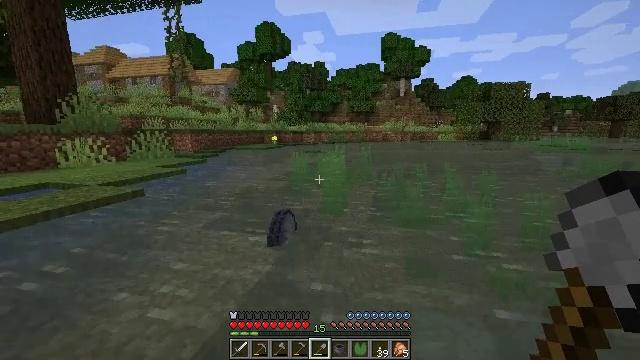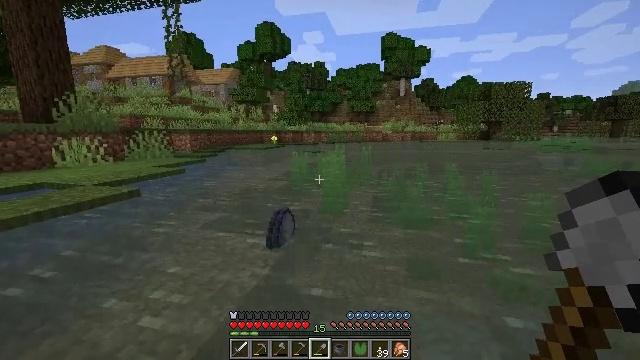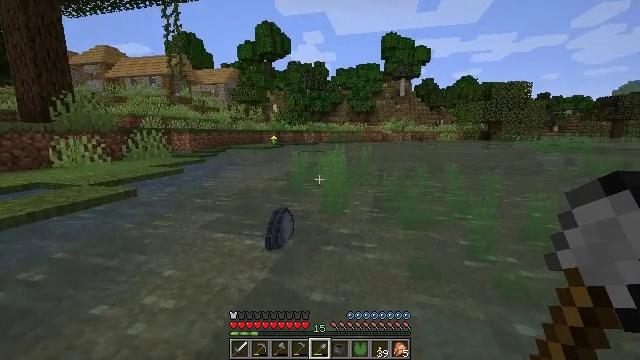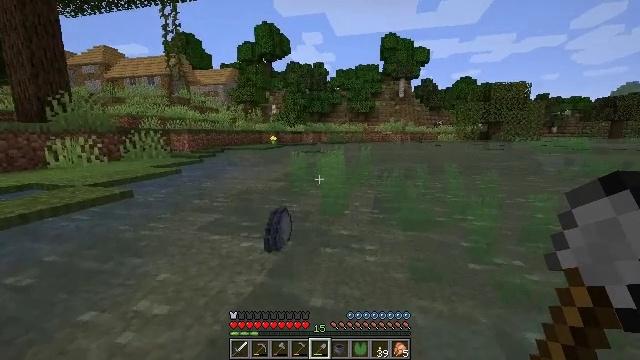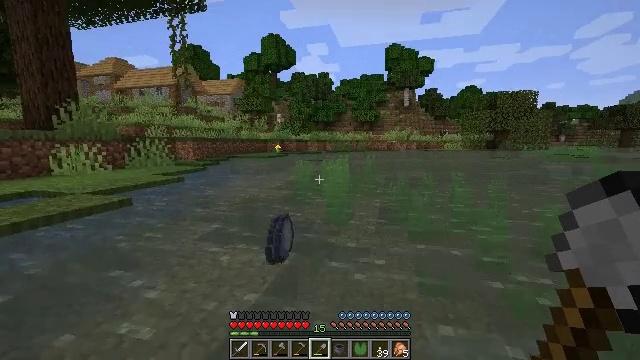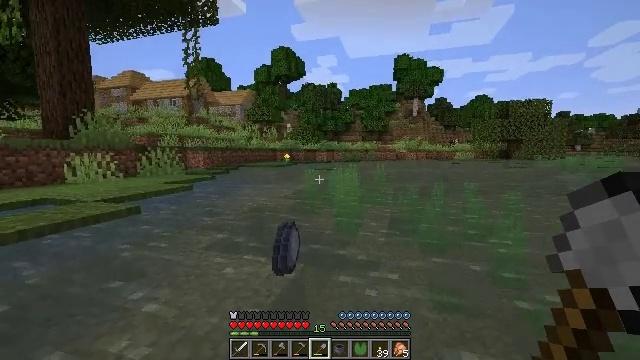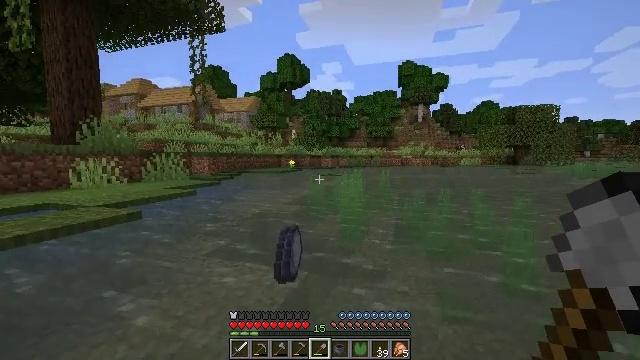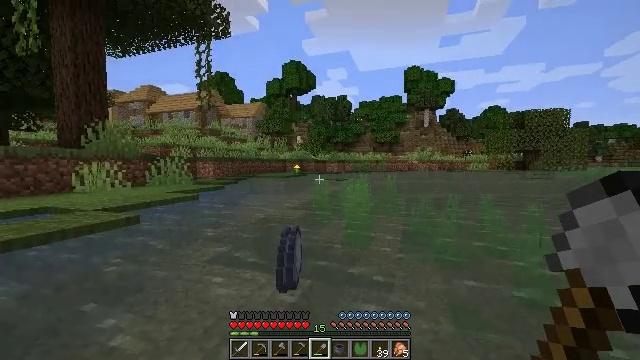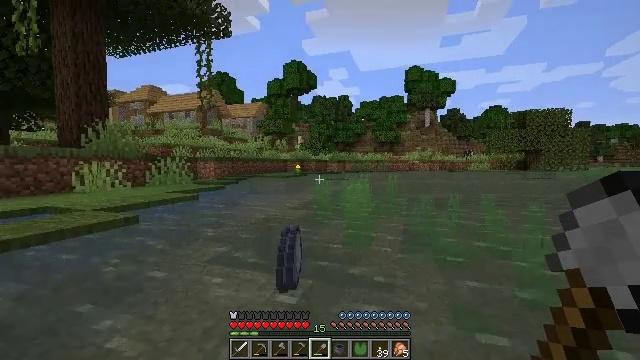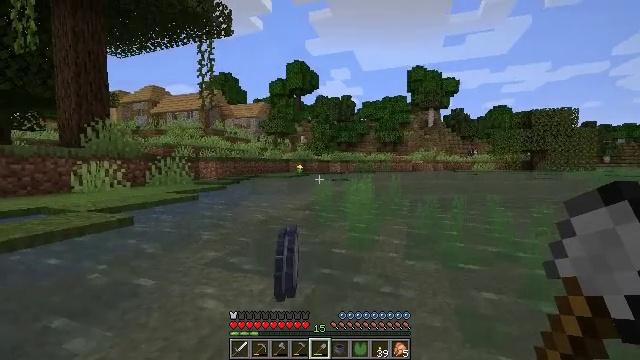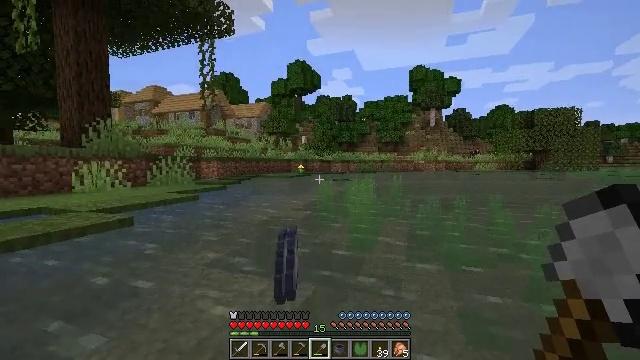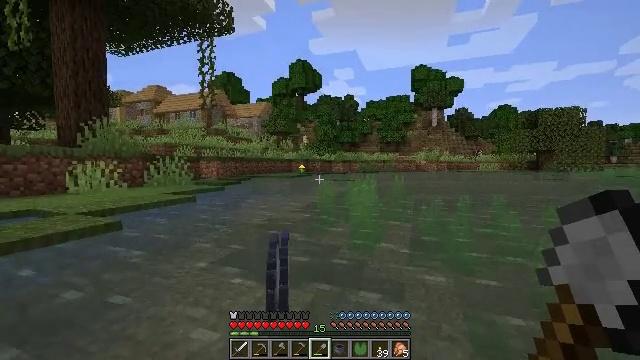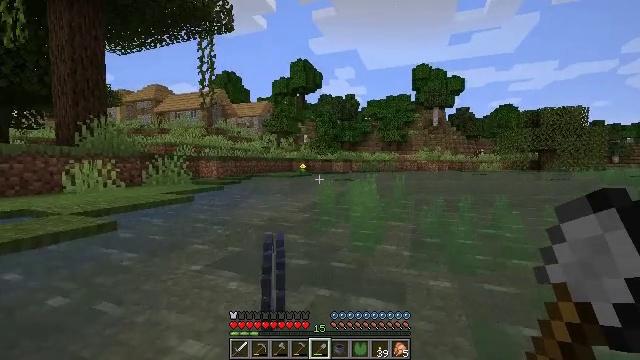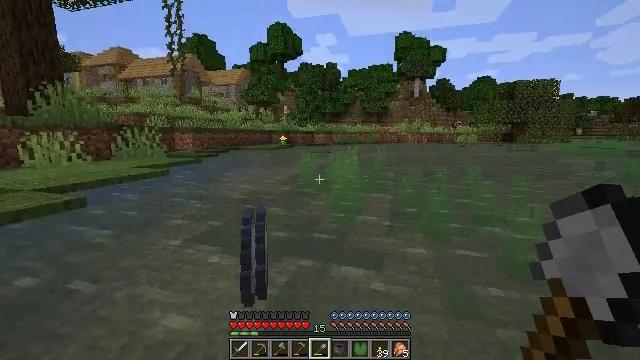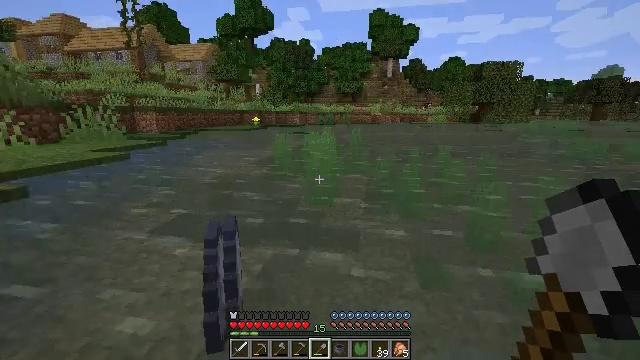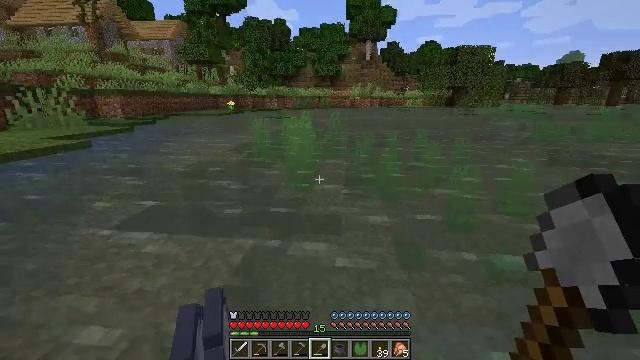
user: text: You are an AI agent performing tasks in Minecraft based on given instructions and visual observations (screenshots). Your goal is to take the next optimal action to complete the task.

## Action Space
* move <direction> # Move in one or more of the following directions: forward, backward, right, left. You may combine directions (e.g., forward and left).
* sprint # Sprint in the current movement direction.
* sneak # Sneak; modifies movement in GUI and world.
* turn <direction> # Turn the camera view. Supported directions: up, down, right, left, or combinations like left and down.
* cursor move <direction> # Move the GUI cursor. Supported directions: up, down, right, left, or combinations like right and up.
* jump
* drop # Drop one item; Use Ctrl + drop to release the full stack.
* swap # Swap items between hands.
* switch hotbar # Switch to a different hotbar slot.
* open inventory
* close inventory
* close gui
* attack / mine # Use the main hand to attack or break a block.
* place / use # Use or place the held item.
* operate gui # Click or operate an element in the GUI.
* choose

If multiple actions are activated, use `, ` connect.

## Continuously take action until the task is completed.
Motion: motion action
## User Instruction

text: Gather clay blocks.
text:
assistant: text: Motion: move forward, sprint
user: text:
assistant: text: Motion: move forward, sprint
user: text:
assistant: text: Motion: move forward, sprint
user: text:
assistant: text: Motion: move forward, turn left and up
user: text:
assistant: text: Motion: move forward, turn left and up
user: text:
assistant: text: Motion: move forward, turn left and up
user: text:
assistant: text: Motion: move forward, turn left and up
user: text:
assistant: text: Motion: move forward
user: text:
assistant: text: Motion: move forward
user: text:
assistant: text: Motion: move forward
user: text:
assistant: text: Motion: move forward
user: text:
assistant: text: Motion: move forward
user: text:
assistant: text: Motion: move forward, turn right and down
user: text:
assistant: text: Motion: move forward, turn right and down
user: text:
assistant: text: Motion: move forward, turn right and down
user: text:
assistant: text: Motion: move forward, turn right and down
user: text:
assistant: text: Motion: move forward, turn right and down
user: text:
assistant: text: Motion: move forward, turn right and down
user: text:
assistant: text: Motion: move forward, turn right and down
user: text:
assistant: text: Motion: move forward, turn right and down
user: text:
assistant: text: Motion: move forward, turn right
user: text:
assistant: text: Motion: move forward, turn right
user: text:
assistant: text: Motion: move forward, turn right
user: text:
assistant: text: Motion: move forward, turn right and down
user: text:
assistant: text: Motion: move forward, turn right
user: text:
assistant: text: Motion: move forward
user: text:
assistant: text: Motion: move forward
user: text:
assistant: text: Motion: move forward, turn right and down
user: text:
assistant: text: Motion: move forward, turn right and down
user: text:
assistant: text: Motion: move forward, turn right and down